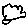
Label: cloud